Aerial crown-view tile of a tropical tree (Barro Colorado Island, Panama), acquired 20241014:
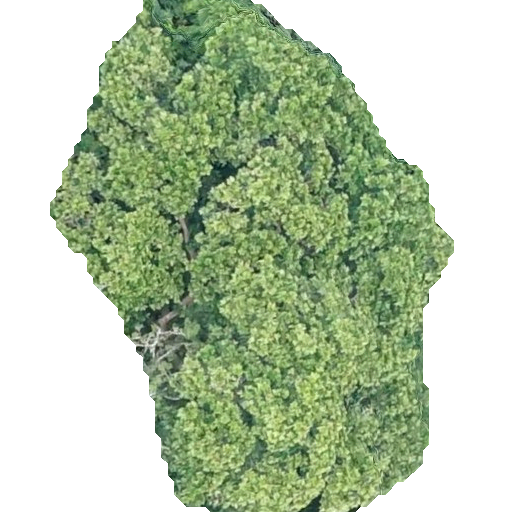
Species: Anacardium excelsum
GBIF accepted scientific name: Anacardium excelsum
Crown area: 226.034 m²